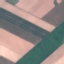
Label: AnnualCrop